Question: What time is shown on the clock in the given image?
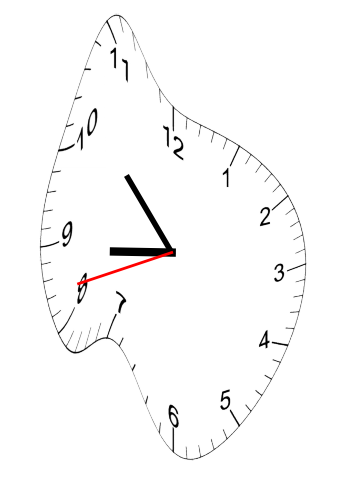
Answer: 08:52:42